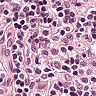
Metastatic tissue present: no